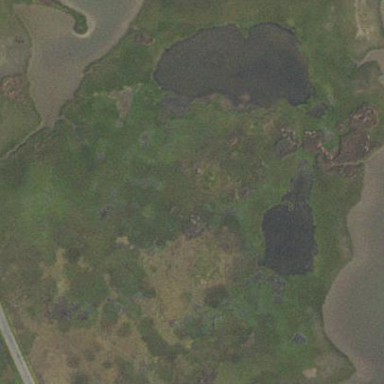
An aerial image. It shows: Tidalflat wetland in natural setting.